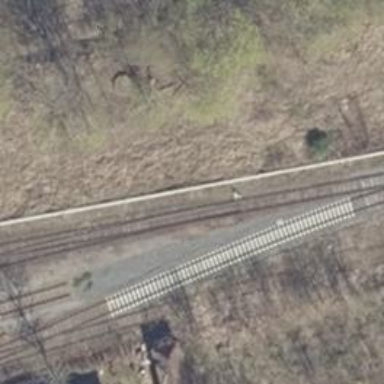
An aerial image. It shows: Railway switch with the turnout side on the left.